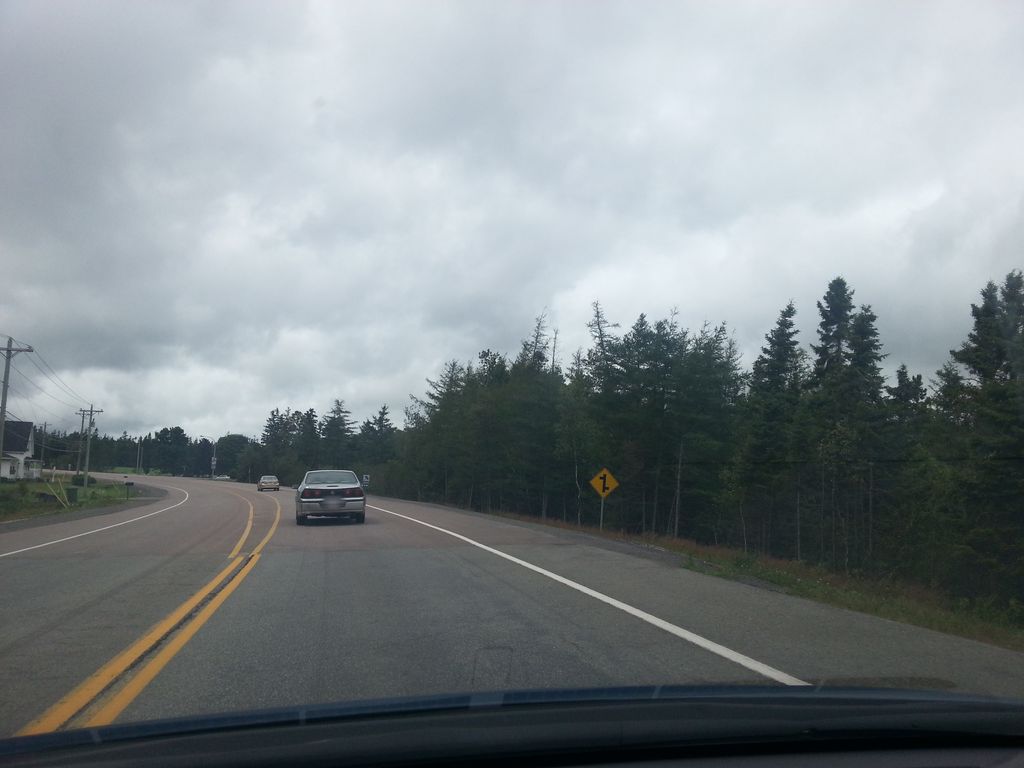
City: charlottetown